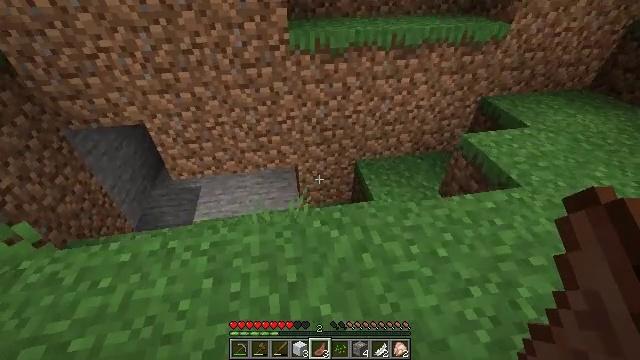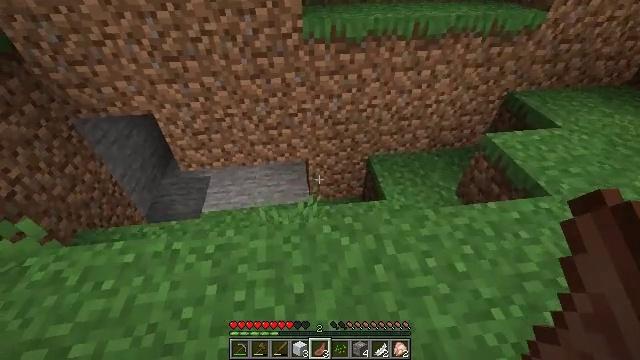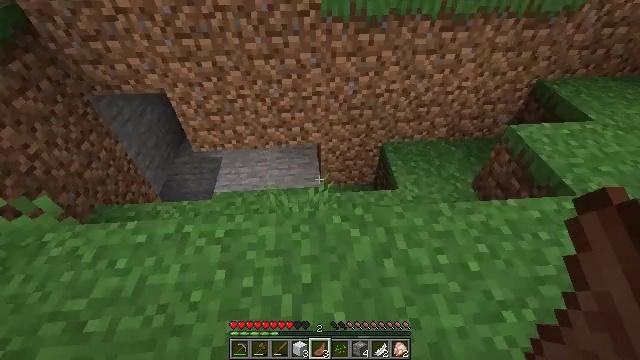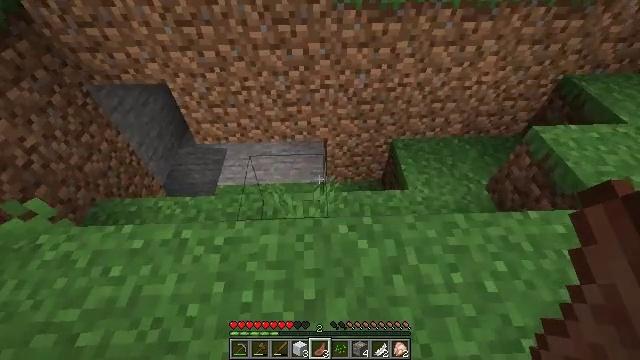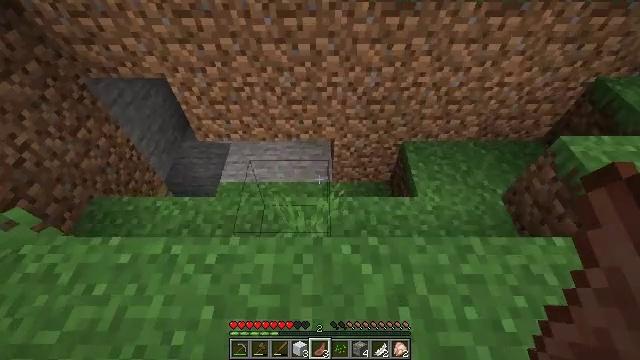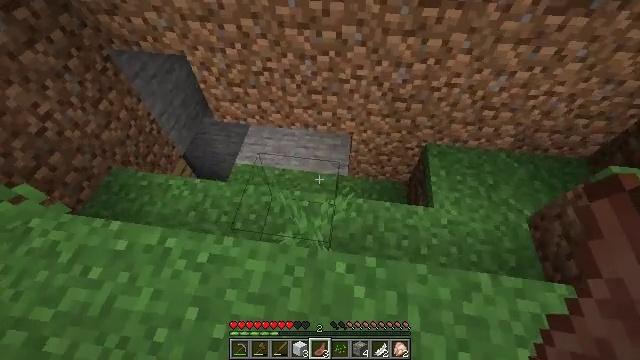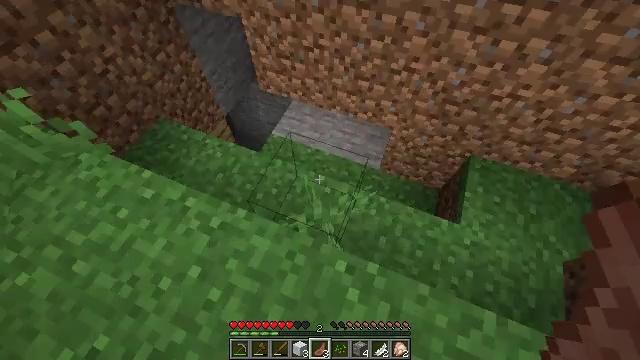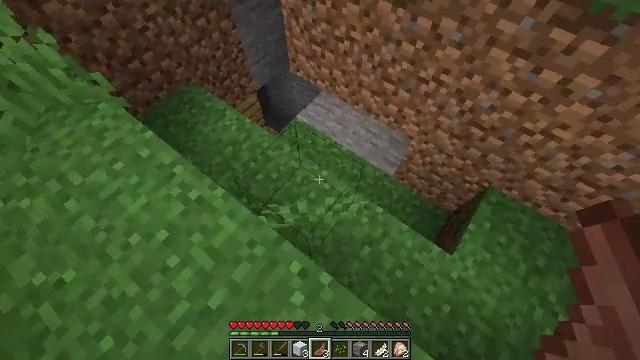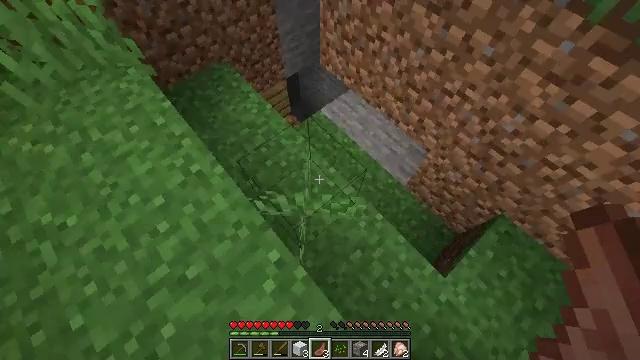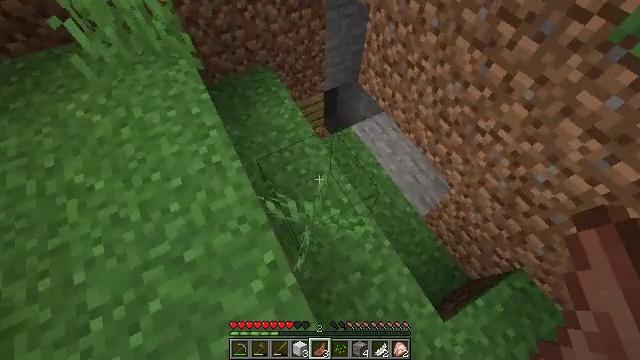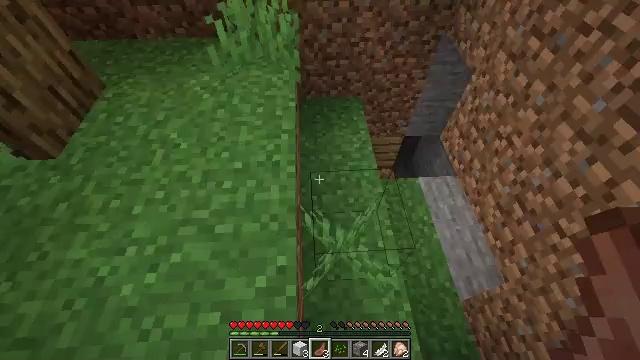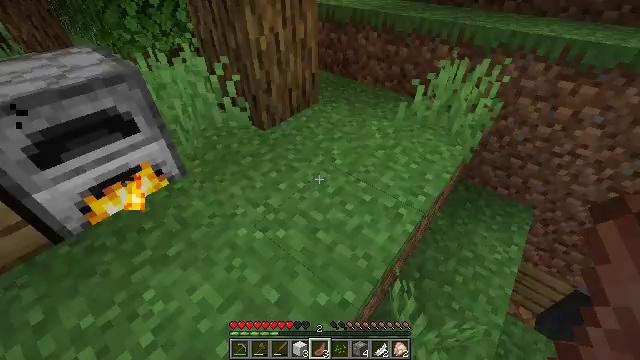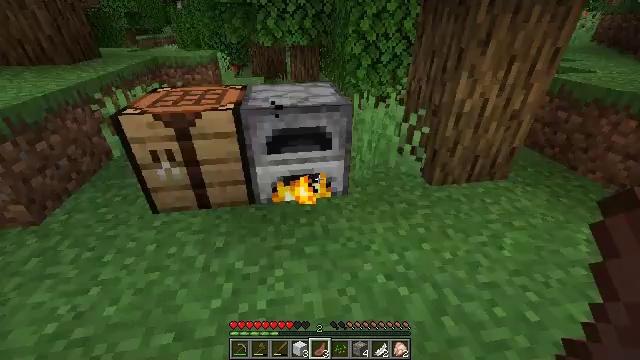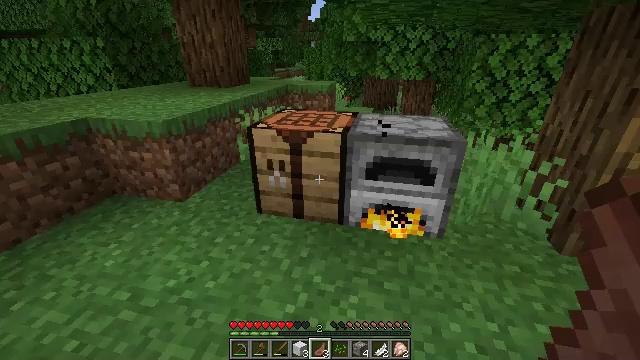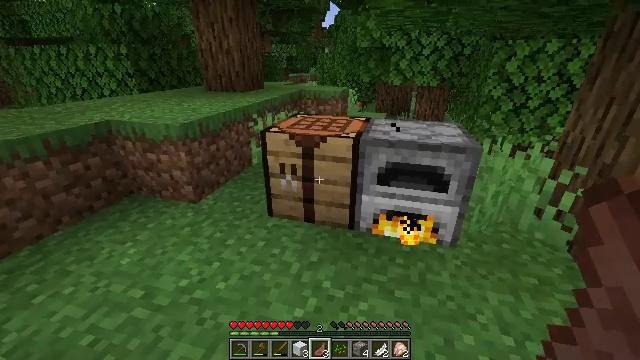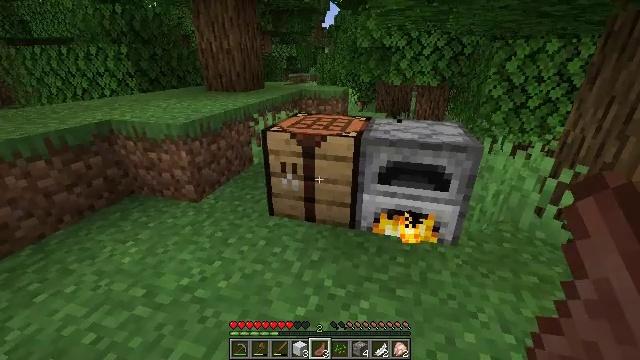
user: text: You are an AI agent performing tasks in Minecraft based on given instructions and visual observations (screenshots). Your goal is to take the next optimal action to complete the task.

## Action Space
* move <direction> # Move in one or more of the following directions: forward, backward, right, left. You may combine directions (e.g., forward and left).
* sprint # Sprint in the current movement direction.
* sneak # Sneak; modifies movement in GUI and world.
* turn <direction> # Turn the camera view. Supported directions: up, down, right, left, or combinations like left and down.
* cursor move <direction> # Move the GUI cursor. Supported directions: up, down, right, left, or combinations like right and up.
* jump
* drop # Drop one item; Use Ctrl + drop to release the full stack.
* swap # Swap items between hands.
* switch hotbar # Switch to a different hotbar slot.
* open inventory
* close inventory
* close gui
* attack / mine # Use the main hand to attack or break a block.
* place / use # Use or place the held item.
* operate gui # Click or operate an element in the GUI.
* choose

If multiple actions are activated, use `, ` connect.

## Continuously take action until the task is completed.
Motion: motion action
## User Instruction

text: Gather the rose bush by attacking it.
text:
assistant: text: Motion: move forward, turn left and down
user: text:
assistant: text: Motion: move forward, turn left and down
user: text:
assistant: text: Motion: move forward, turn left and down
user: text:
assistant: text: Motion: move forward and move right, turn left and down
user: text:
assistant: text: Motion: move forward and move right, turn left and down
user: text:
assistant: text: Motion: move right, turn left and down
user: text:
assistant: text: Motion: move right, turn left and down
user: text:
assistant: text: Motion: move right, turn left and down
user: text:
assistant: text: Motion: move right, turn left and up
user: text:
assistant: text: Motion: turn left and up
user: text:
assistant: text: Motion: turn left and up
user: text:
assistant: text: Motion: turn left and up
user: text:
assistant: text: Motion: turn left and up
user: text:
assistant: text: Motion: turn left and up
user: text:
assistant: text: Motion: no_op
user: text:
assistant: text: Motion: no_op
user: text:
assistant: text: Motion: no_op
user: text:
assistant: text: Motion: no_op
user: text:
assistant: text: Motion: move left
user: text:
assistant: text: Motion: move left
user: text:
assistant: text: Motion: move left
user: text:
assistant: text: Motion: move forward and move left
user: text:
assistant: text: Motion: move forward and move left
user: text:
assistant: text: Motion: move forward and move left
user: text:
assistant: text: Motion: move forward and move left
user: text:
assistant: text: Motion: move forward and move left
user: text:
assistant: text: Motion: move forward and move left, turn right
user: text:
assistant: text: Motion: move forward, turn right
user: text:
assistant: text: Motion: move forward, turn right and up
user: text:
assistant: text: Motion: move forward, turn right and up